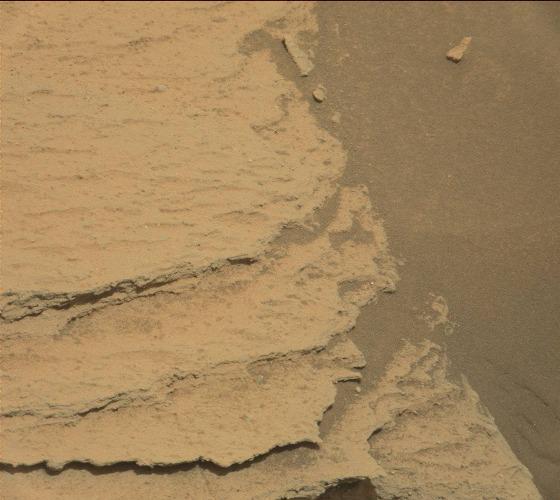
Terrain classes present: Bedrock, Gravel / Sand / Soil, Rock, Shadow